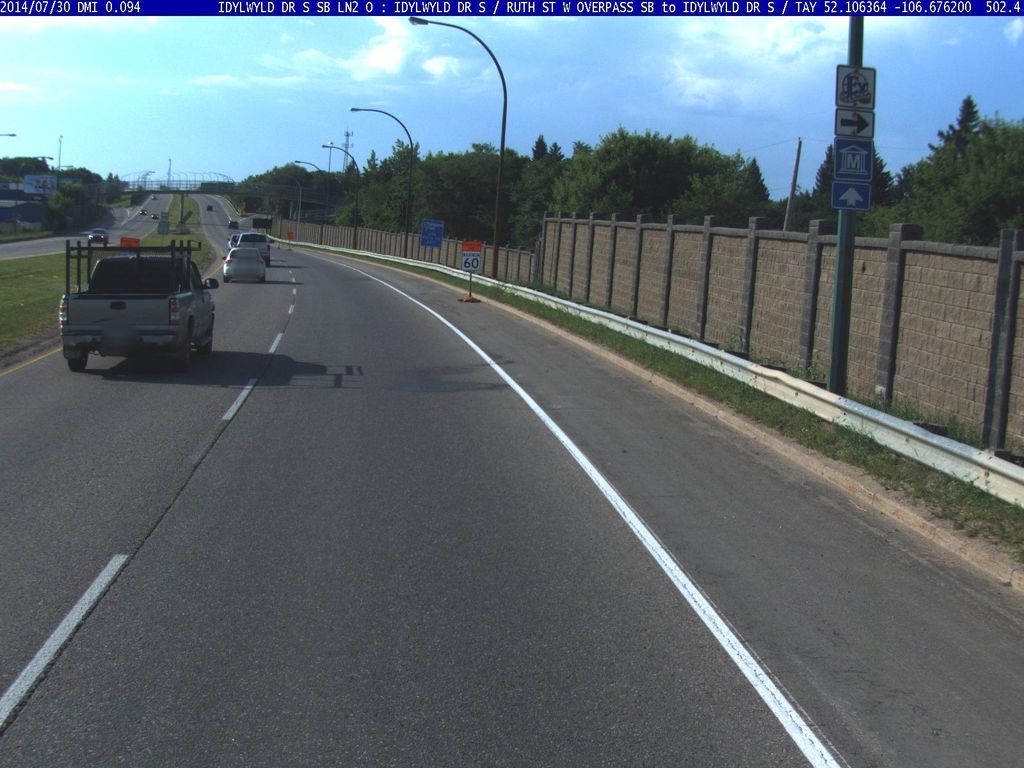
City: saskatoon